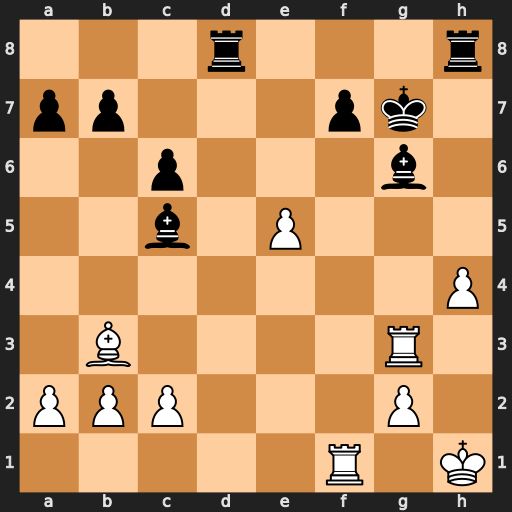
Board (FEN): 3r3r/pp3pk1/2p3b1/2b1P3/7P/1B4R1/PPP3P1/5R1K
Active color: w
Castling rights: -
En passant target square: -
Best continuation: Rxf7+ Kh6 Rf6